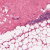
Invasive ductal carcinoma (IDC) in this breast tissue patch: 0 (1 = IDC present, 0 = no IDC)